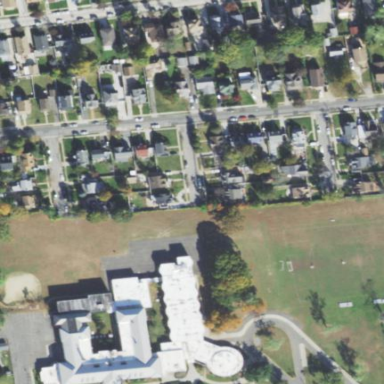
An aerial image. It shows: School.